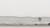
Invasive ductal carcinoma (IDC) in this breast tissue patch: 0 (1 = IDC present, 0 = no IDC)